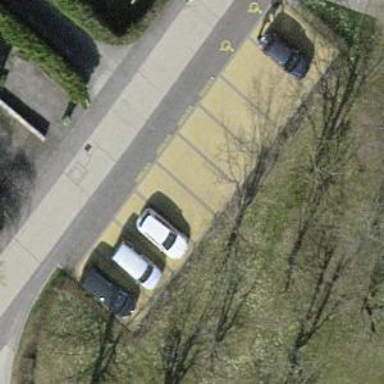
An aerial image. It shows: Parking available on the street side.